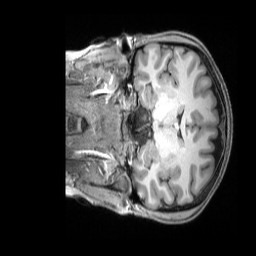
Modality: T1w
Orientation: coronal
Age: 27
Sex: female
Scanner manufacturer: siemens
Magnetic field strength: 3 T
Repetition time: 2.3 s
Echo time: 0.00298 s